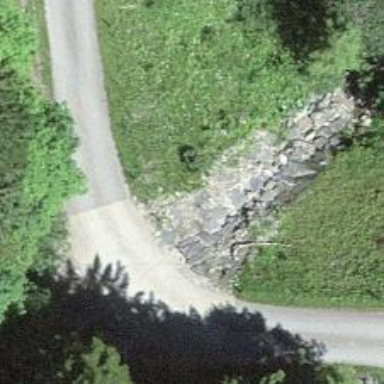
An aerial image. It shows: Culvert tunnel.